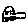
Label: car